Field crop: tomato
Growth stage: 1
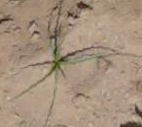
Species: cyperus